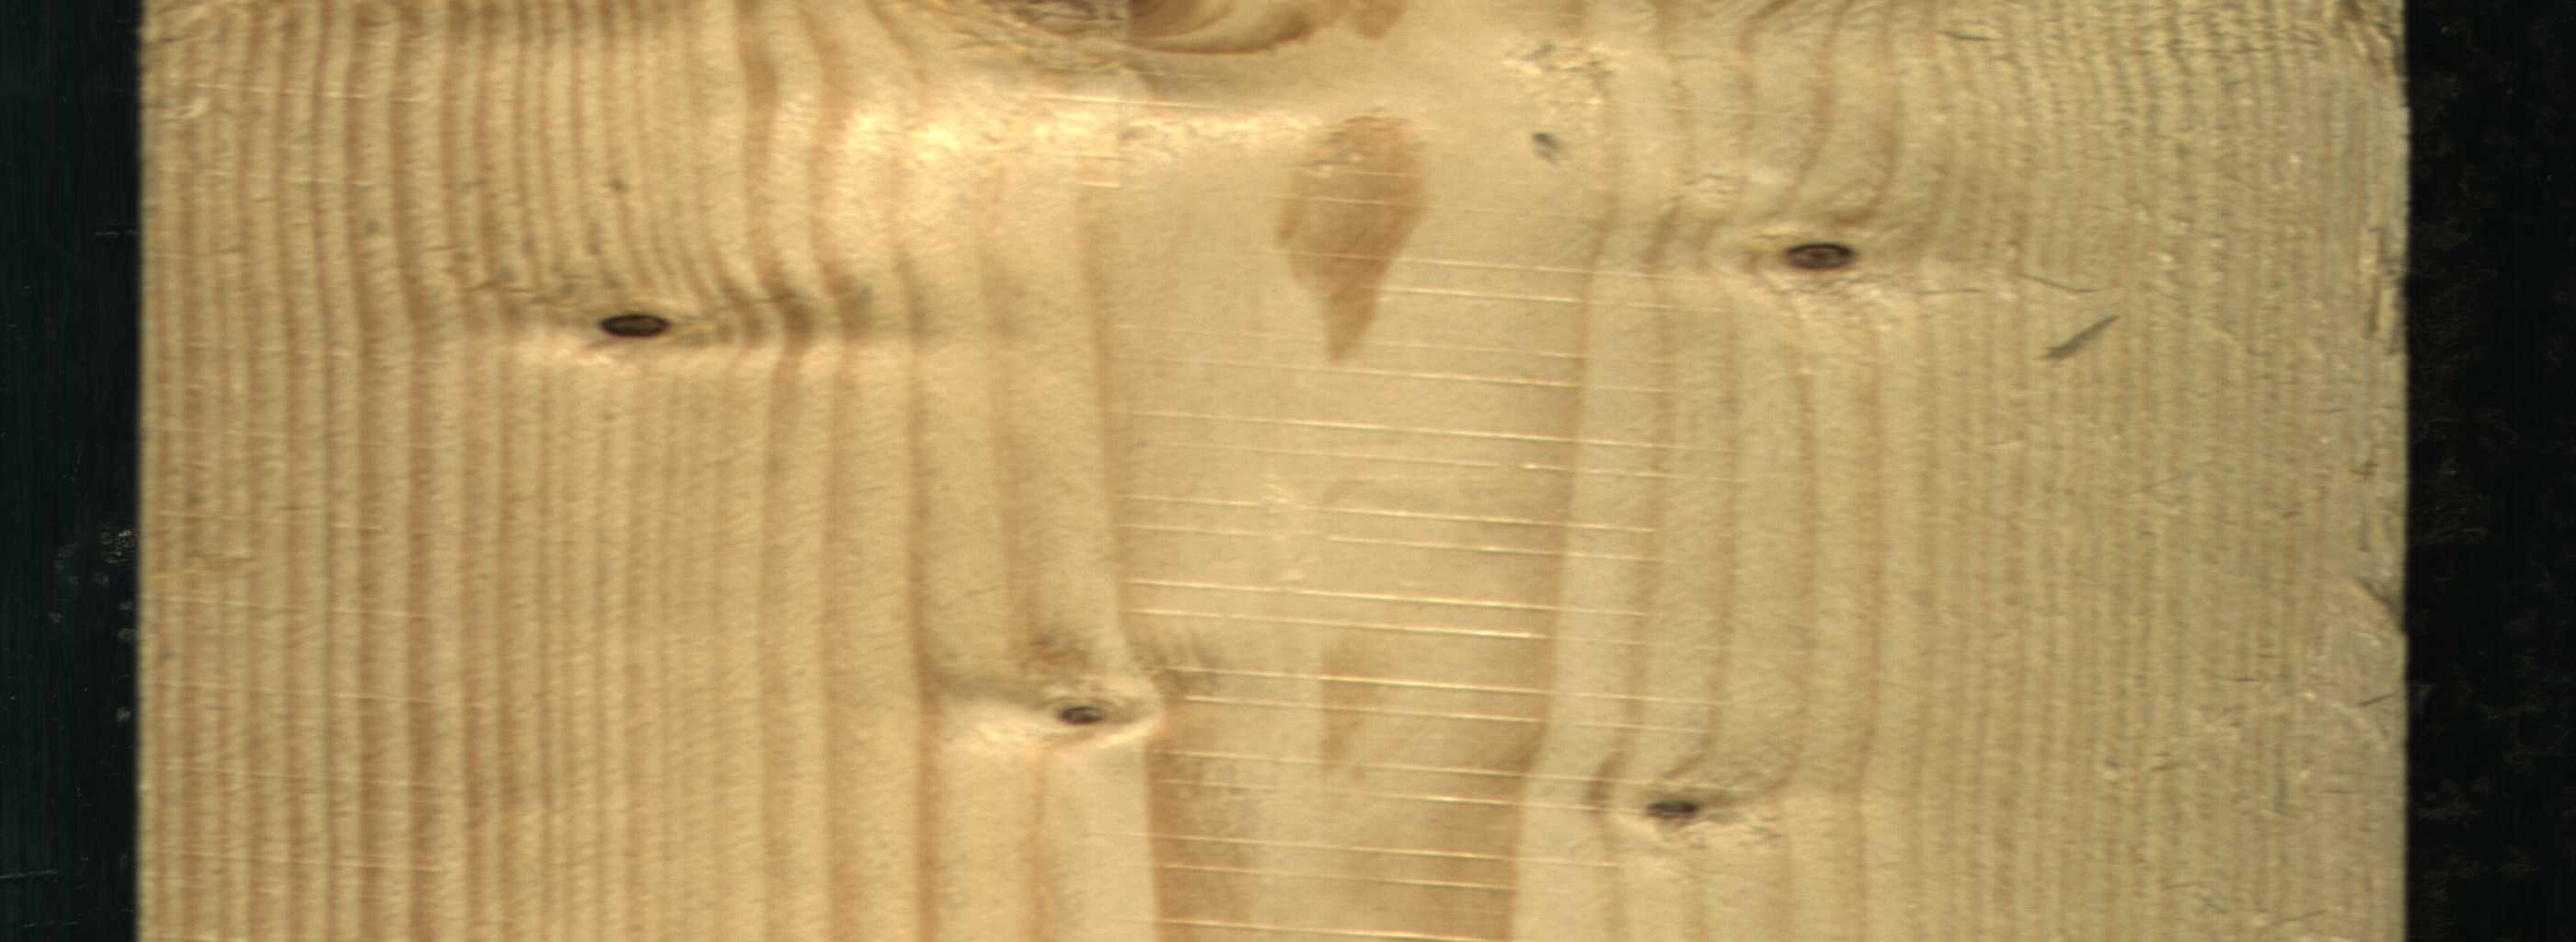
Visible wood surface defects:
Dead_Knot
Dead_Knot
Live_Knot
Live_Knot
Live_Knot